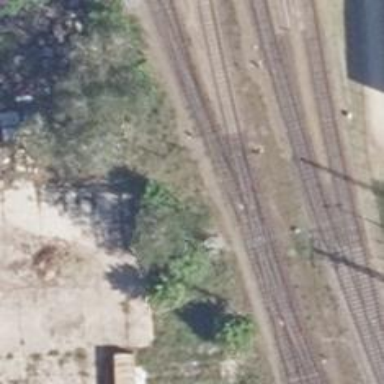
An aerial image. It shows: Railway switch.